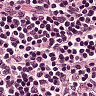
Metastatic tissue present: no